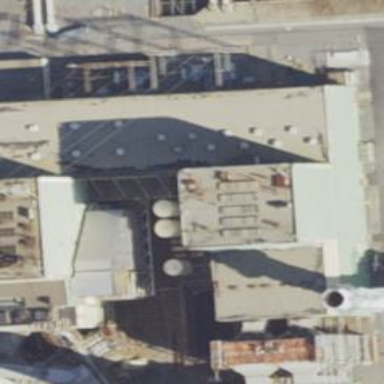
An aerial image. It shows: Steam turbine generator.